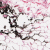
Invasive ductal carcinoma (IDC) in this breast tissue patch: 0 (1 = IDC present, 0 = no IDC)